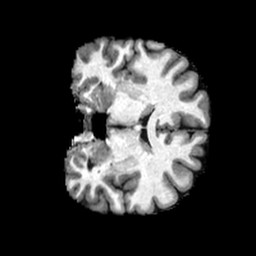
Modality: T1w
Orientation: coronal
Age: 39
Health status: healthy
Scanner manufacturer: philips
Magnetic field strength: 3 T
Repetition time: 0.007821 s
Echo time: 0.003593 s